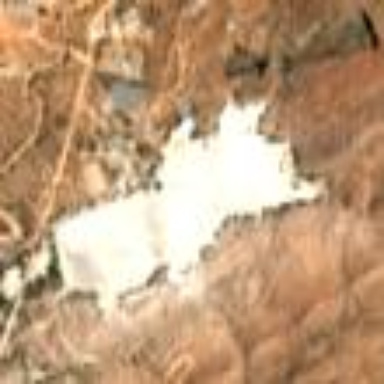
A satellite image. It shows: Quarry that is man-made.